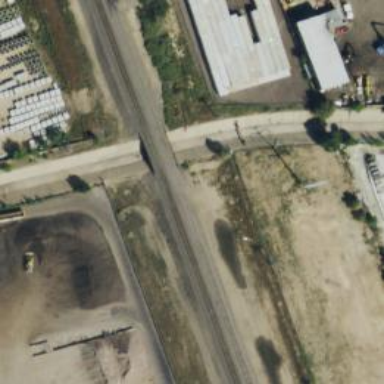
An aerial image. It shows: Railway bridge over siding.